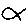
Label: fish